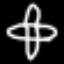
Label: airplane